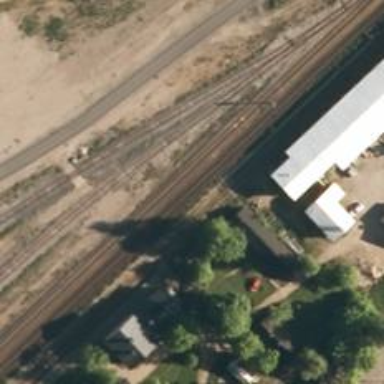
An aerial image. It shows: Continuous railway track.